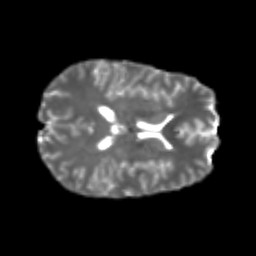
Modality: T2w
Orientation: axial
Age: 21
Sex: male
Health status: healthy
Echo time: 0.074 s